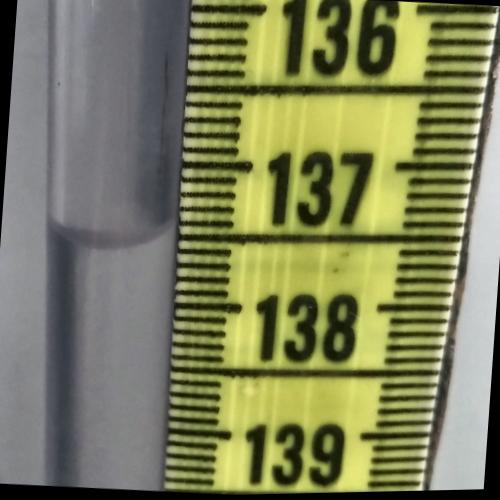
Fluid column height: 137.5 cm